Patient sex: M
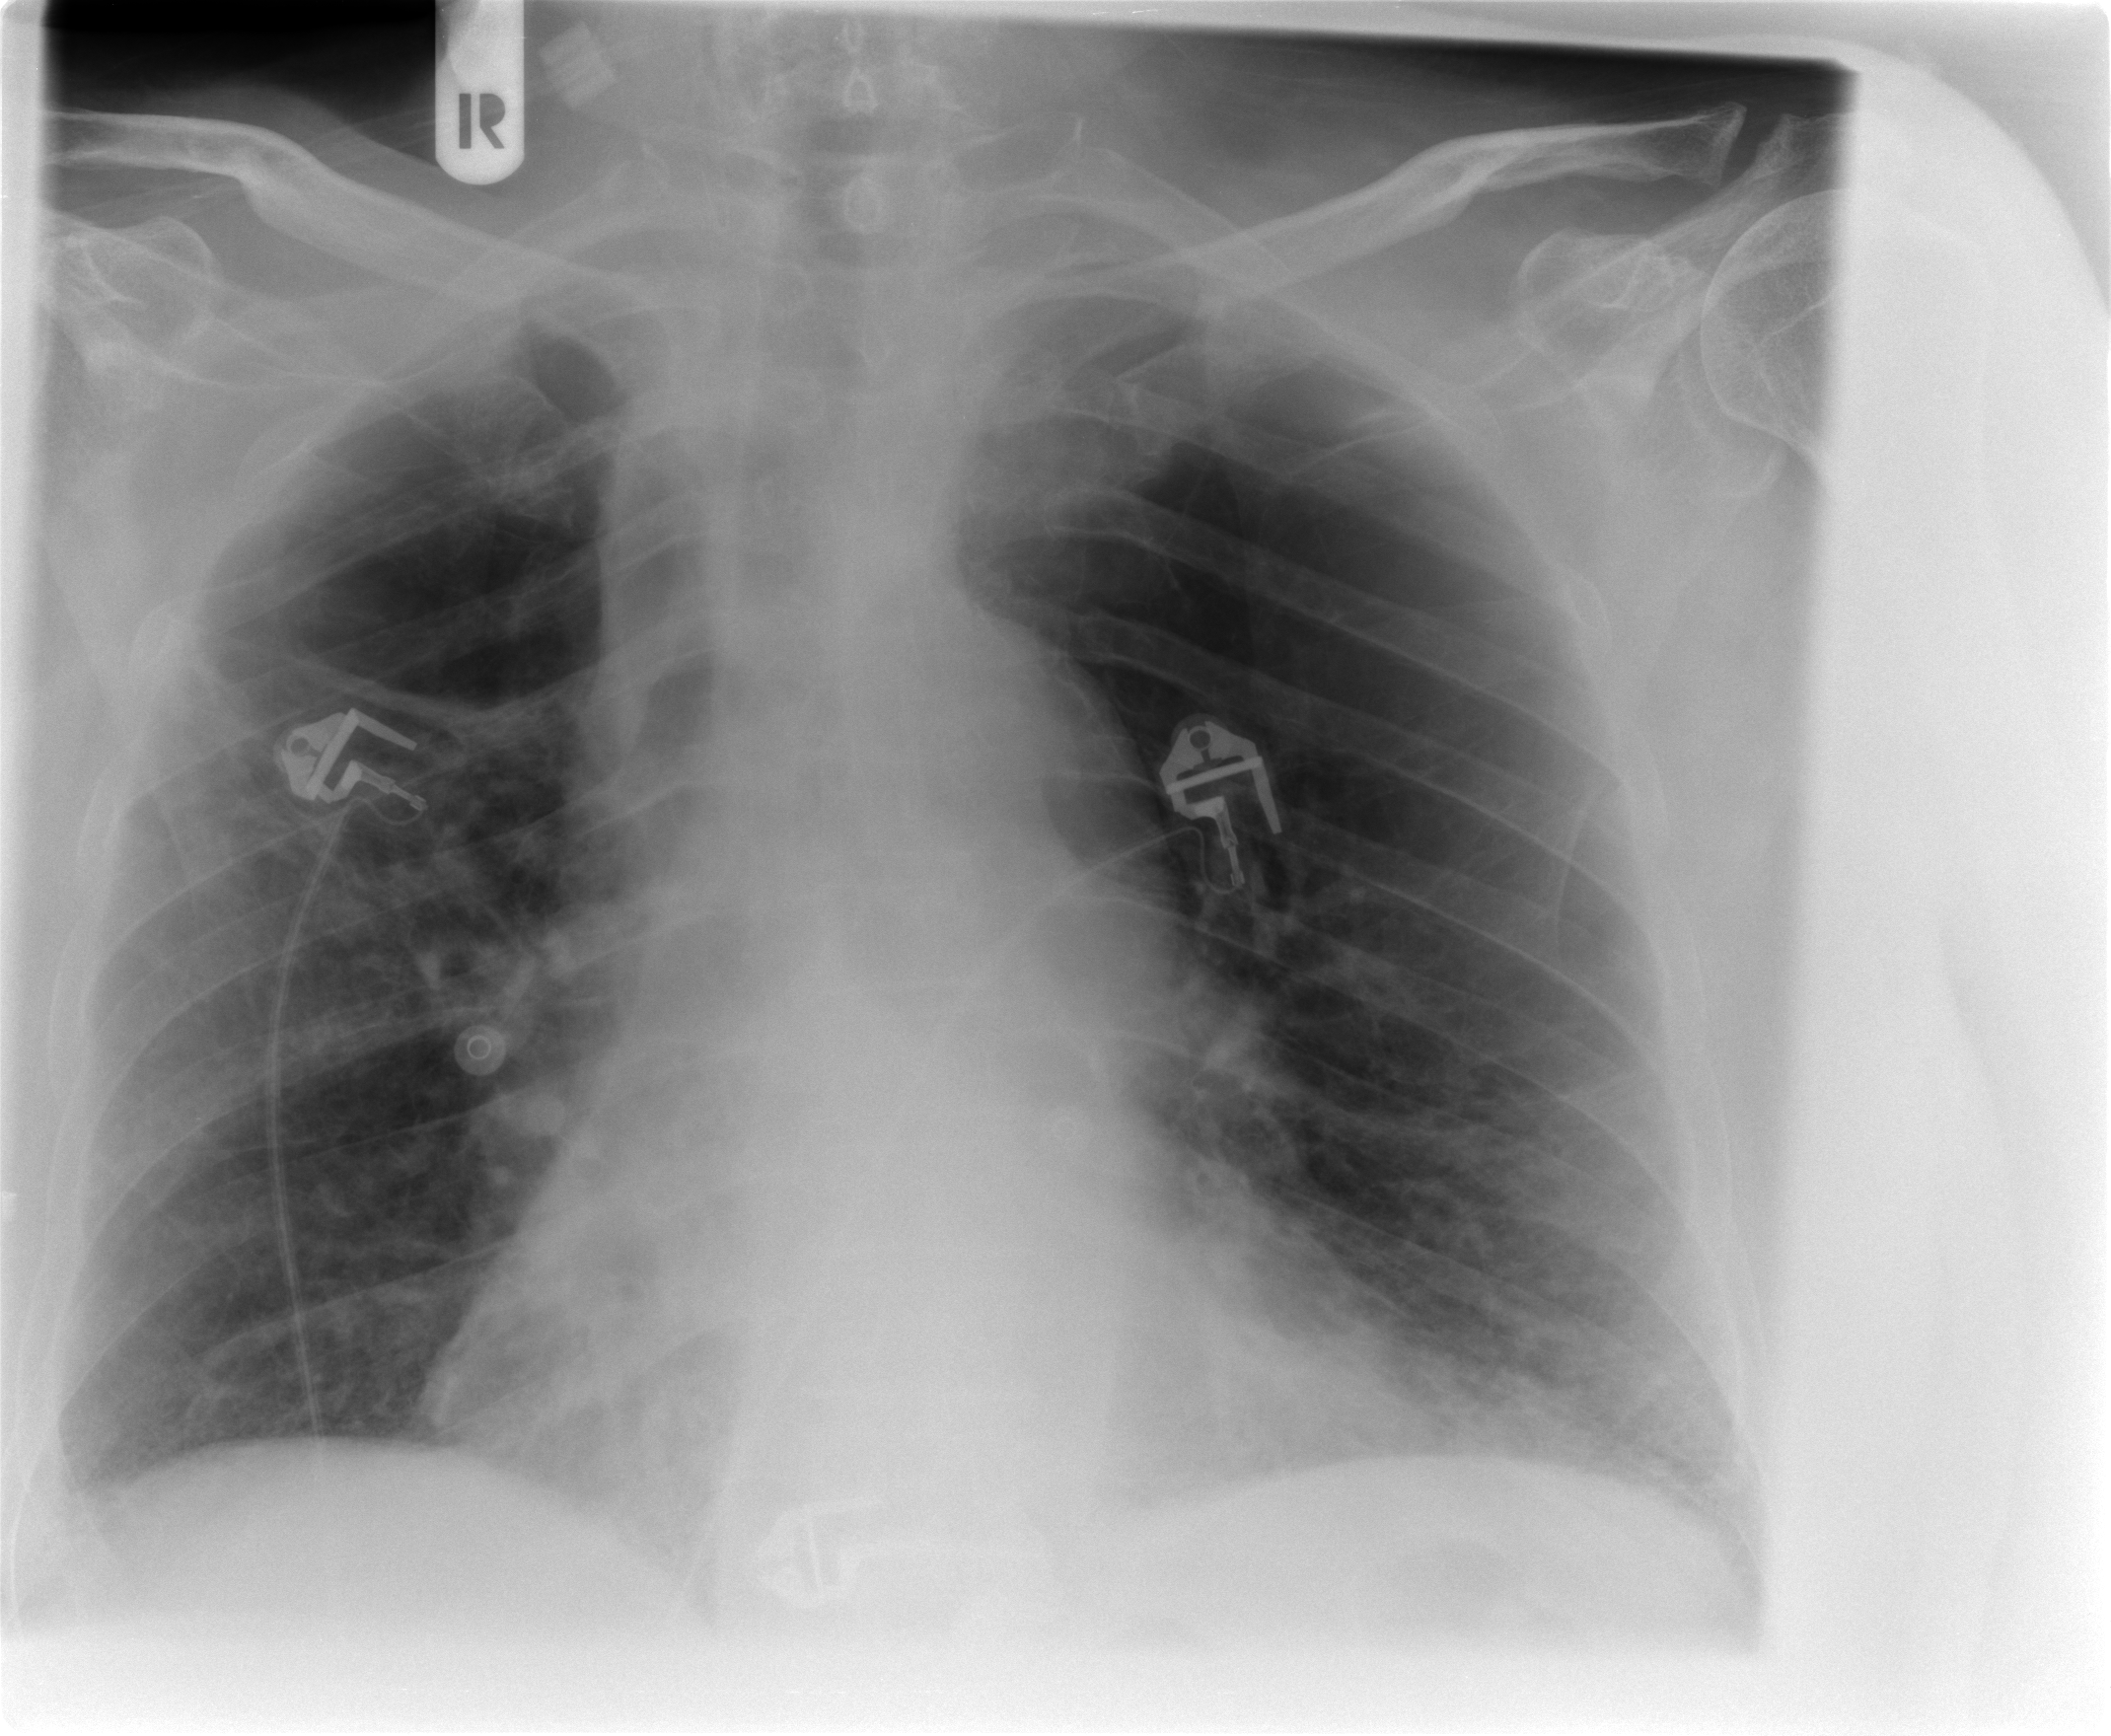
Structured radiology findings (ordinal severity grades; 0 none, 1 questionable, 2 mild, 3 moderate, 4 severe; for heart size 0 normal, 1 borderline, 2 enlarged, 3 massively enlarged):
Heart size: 2
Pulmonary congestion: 0
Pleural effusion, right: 1
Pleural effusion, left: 0
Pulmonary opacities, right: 0
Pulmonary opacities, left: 0
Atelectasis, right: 2
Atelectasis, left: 2